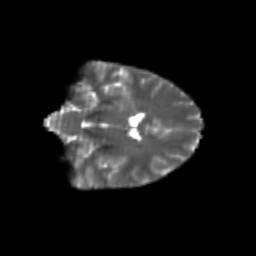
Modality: T2w
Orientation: coronal
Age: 22
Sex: female
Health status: healthy
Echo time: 0.074 s